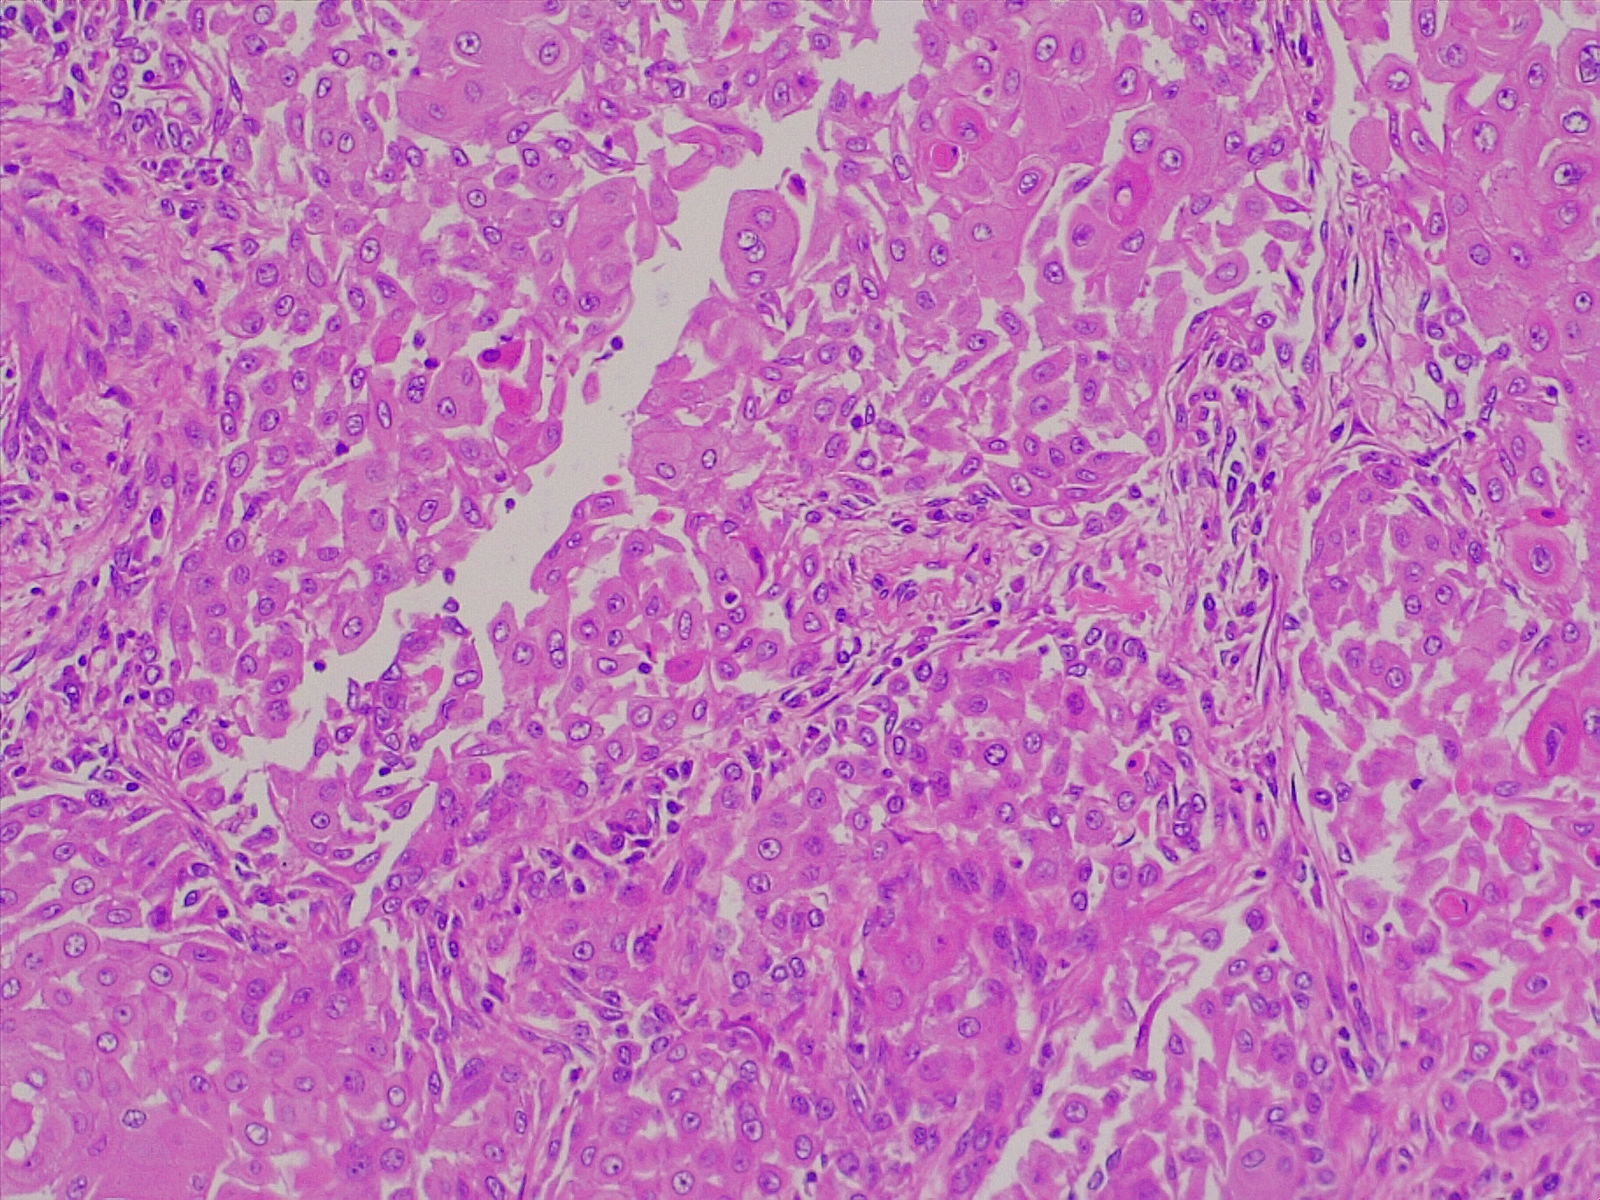
Label: lung squamous cell carcinoma, well differentiated